Question: I made a picture with some test cases just to show you when the calculation goes all wrong. In case 3, it would of worked if I moved out Item 1 instead of Item 2. After a few hours on trying to fix this I'm starting to feel a bit blind.
What is wrong with the calculation, could it be the events? Is there a better way of doing this?

Jsbin: <URL>
Code:
'''
var price = 0, math = '', items = [], state = 'outside';
$(function() {
function calcPrice(math) {
var value = null;
if(items.length === 0) {
price = 0;
}
console.log("Item array: " + items);
$.each( items, function( key, value ) {
if(math == 'add')
price += $(".draggable[data-item='" + value + "']").data('price');
console.log("Total price: " + price);
if(math == 'remove'){
console.log("Total price " + price + " -= " + $(".draggable[data-item='" + value + "']").data('price'));
price -= $(".draggable[data-item='" + value + "']").data('price');
}
});
$("#droppable").text(price);
}
$(".draggable").draggable({ containment: "#container", scroll: false });
$("#droppable").droppable({
drop: function(e, u) { items.push(u.draggable.data('item'));
price = 0;
calcPrice('add');
u.draggable.data('state', 'inside');
},
out: function(e, u) {
if(u.draggable.data('state') == 'inside') {
u.draggable.data('state', 'outside');
items.splice($.inArray(u.draggable.data('item'), items,1));
calcPrice('remove');
}
}
});
});
'''
'''
<!DOCTYPE html>
<html>
<head>
<link href="http://ajax.googleapis.com/ajax/libs/jqueryui/1.8.24/themes/base/jquery-ui.css" rel="stylesheet" type="text/css" />
<script src="http://ajax.googleapis.com/ajax/libs/jquery/1.8.2/jquery.min.js"></script>
<script src="http://ajax.googleapis.com/ajax/libs/jqueryui/1.8.24/jquery-ui.min.js"></script>
<meta charset=utf-8 />
<title>JS Bin</title>
</head>
<body>
<div id="container">
<div id="droppable"></div>
<div class="draggable" data-item="2" data-price="542" data-state="outside">item: 2<br>price: 542</div>
<div class="draggable" data-item="1" data-price="541" data-state="outside">item: 1<br>price: 541</div>
</div>
</body>
</html>
'''
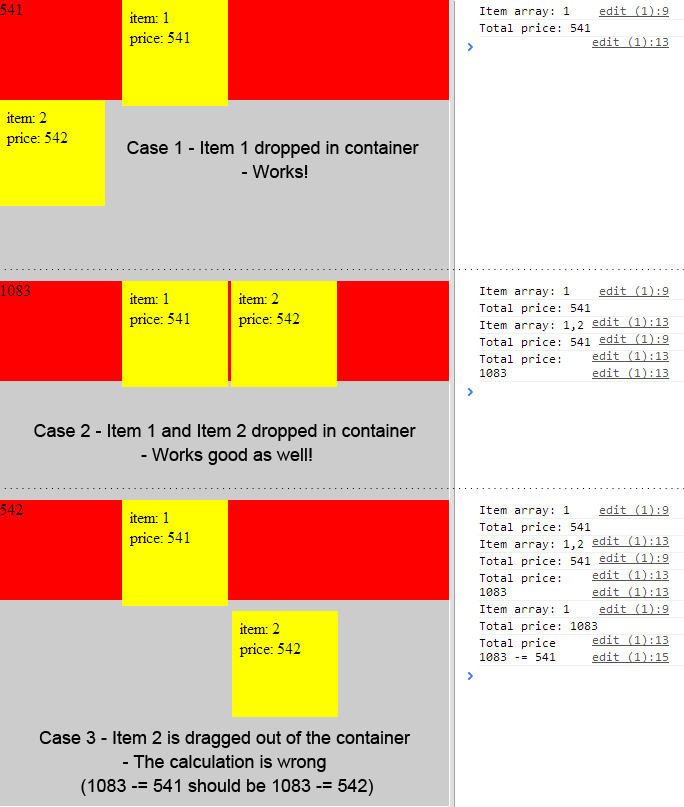
Answer: Your <URL> as well. You could just do this:
'''
var price = 0, math = '', items = [], state = 'outside';
$(function() {
function calcPrice(math) {
var value = null;
price = 0;
console.log("Item array: " + items);
$.each( items, function( key, value ) {
price+= $(".draggable[data-item='" + value + "']").data('price');
});
$("#droppable").html(price);
}
$(".draggable").draggable({ containment: "#container", scroll: false });
$("#droppable").droppable({
drop: function(e, u) {
items.push(u.draggable.data('item'));
price = 0;
calcPrice('add');
u.draggable.data('state', 'inside');
},
out: function(e, u) {
if(u.draggable.data('state') == 'inside') {
u.draggable.data('state', 'outside');
var myIndex = $.inArray(u.draggable.data('item'), items);
items.splice(myIndex, 1);
price = $("#droppable").text();
calcPrice('remove');
}
}
});
});
'''
if you want to just add and remove price when you drop something in or drag something out.